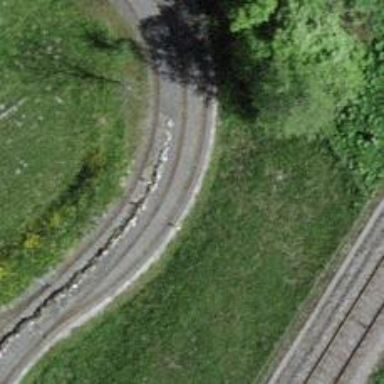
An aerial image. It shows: Miniature railway with single track.